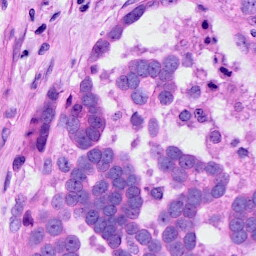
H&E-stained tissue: Ovarian